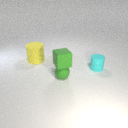
small cyan rubber cylinder in front of large yellow rubber cylinder